Question: In the Haskell 'Control.Arrow' documentation it talks about Kleisli arrows' relationship to monads, but it is not obvious to me how to use this. I have a function which I think fits with arrows except for it involving the IO monad, so I think Kleisli arrows may help.
Take the following function which returns pairs of original and modified filenames of a directory.
'''
import System.Directory
import System.FilePath
datedFiles target = do
fns <- getDirectoryContents target
tms <- mapM (fmap show . getModificationTime) fns
return $
zip fns $
zipWith replaceBaseName fns $
zipWith (++) (map takeBaseName fns) tms
'''
If I had to draw it out, it would be something like this:

I think it can benefit from the use of Kleisli arrows, but I don't know how. Can anyone provide guidance?
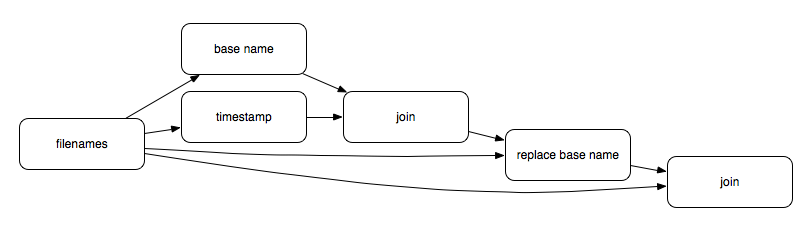
Answer: 'datedFiles' can be implemented using arrows because the information flows in a "fixed pipeline", as your diagram shows.
Here's a possible implementation that does not use 'map' or 'zip' on lists:
'''
import System.Directory
import System.FilePath
import Control.Monad.List
import Control.Arrow
datedFiles :: FilePath -> IO [(FilePath,FilePath)]
datedFiles = fmap runListT . runKleisli $
(Kleisli $ ListT . getDirectoryContents)
>>>
returnA &&& ((Kleisli $ liftIO . getModificationTime) >>^ show)
>>^
fst &&& (\(path,time) -> replaceBaseName path $ takeBaseName path ++ time)
'''
Arguably, it is not the most intuitive implementation.
The monad for the Kleisli arrows is 'ListT IO', although the only nondeterminism is caused by 'getDirectoryContents'.
Note that the last line is a pure function; the '(&&&)' for the last line is using the Arrow instance for functions.
The <URL> typeclass from the 'lens' package can be used to add/remove newtype wrappers a bit more succinctly. Applying it to the previous example, we end up with:
'''
import Control.Lens
datedFiles :: FilePath -> IO [(FilePath,FilePath)]
datedFiles = fmap runListT . runKleisli $
ListT . getDirectoryContents ^. wrapped
>>>
returnA &&& (liftIO . getModificationTime ^. wrapped >>^ show)
>>^
fst &&& (\(path,time) -> replaceBaseName path $ takeBaseName path ++ time)
'''